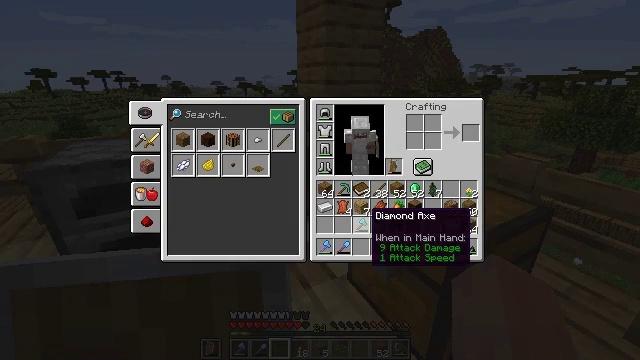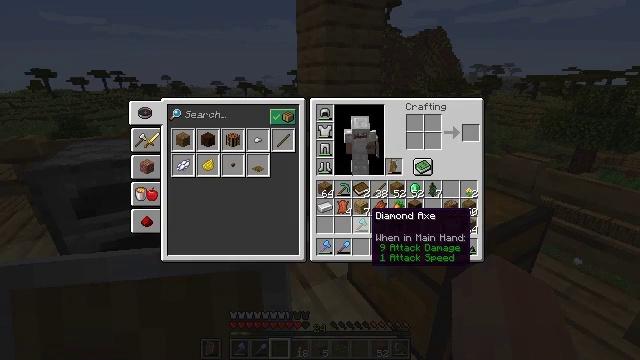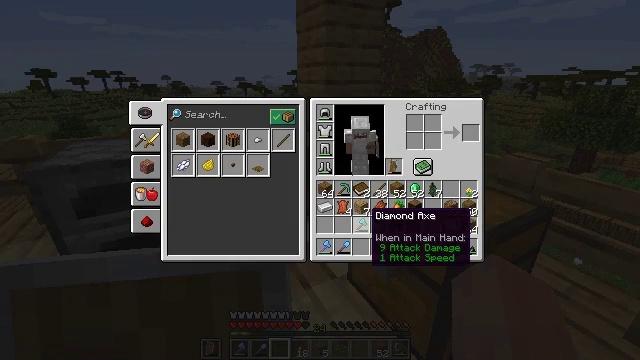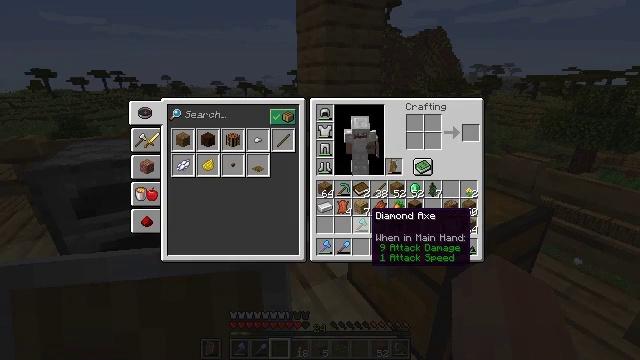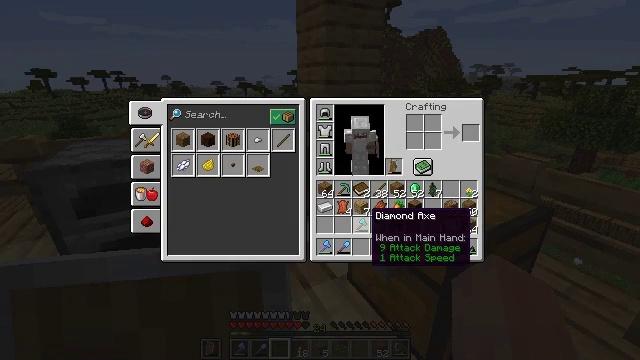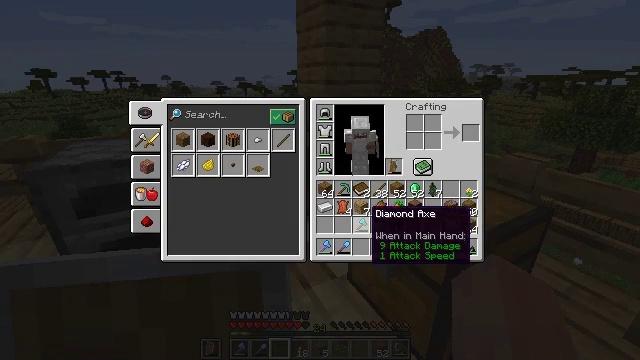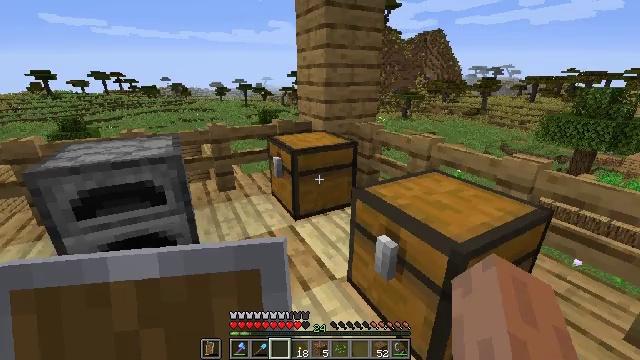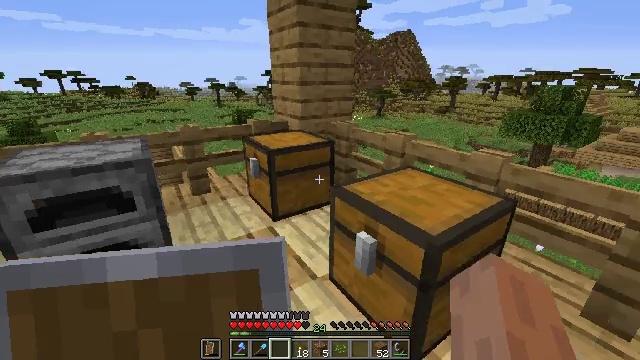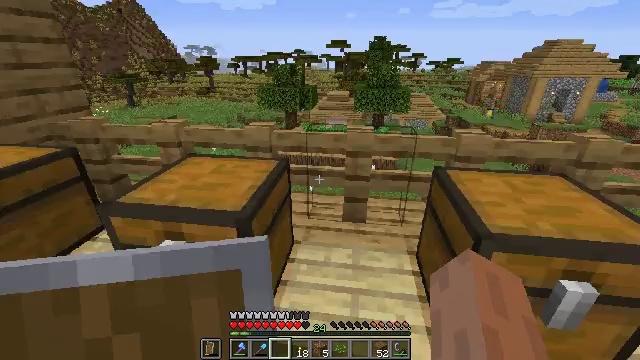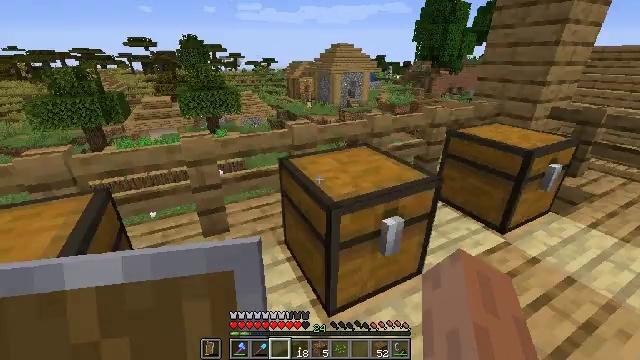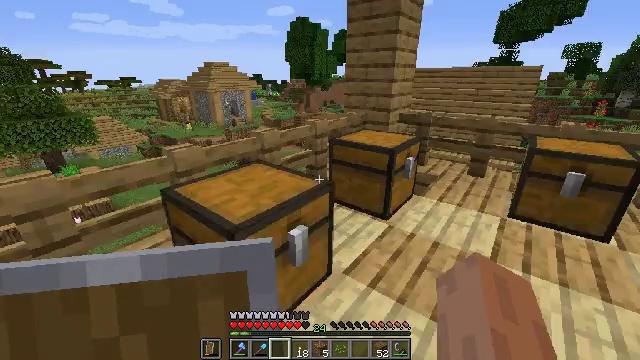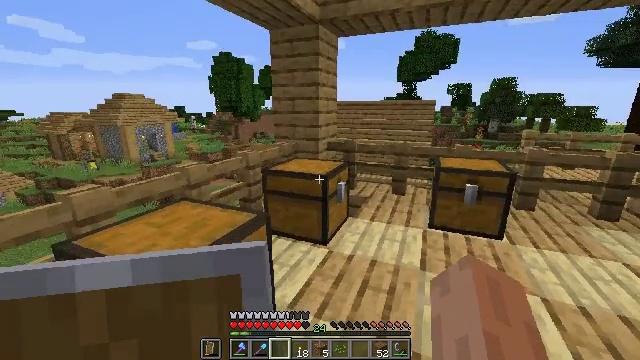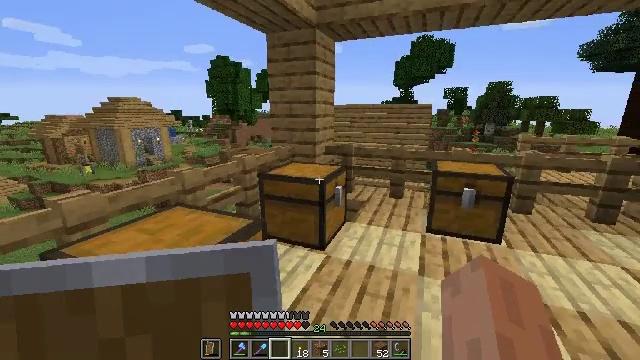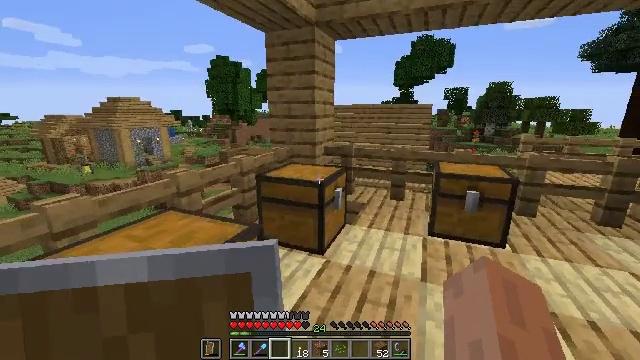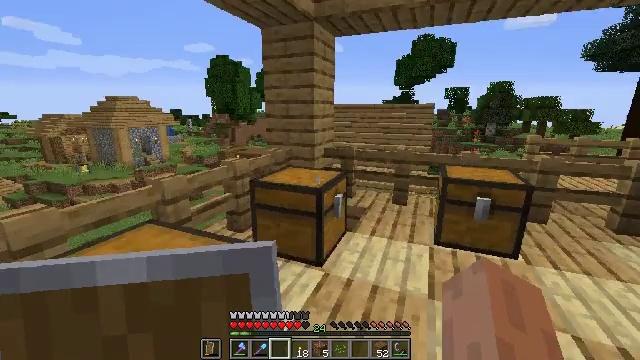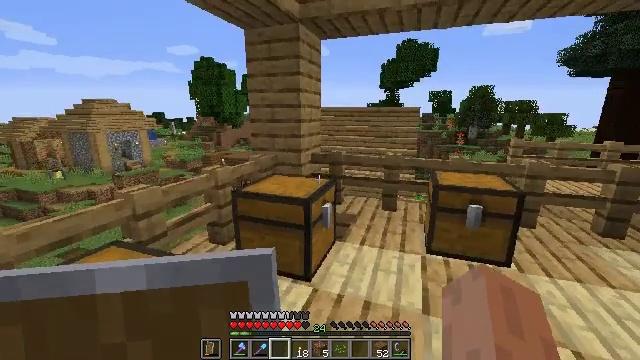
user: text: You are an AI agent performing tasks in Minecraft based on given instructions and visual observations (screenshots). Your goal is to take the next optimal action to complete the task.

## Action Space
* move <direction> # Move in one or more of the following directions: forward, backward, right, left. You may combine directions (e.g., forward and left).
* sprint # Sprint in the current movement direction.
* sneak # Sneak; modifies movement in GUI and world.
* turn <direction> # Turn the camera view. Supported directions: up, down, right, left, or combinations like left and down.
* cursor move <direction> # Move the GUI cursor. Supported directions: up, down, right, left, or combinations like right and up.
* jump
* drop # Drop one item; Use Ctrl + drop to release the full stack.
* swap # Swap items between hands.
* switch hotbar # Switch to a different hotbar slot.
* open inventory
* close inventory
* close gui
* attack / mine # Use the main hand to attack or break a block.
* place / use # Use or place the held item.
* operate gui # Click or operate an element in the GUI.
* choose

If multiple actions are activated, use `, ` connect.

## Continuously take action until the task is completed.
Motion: motion action
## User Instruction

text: Remove a dirt block from the inventory.
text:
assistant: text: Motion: no_op
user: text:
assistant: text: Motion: no_op
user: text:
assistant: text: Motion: no_op
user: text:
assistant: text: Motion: no_op
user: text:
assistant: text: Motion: no_op
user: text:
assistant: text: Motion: no_op
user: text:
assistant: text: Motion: turn right, close gui
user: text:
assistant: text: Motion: turn right and down, open inventory
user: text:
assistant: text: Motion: turn right
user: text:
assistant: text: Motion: turn right and up
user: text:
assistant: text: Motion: turn right and up
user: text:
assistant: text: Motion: move forward
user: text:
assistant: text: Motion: move forward
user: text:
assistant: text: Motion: move forward
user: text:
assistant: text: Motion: move forward, turn right
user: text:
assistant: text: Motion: move forward, turn right and down
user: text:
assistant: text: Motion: move forward, turn right and down
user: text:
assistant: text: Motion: move forward, turn down
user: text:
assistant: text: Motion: turn left and down, use / place
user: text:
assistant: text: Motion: turn left and down, use / place
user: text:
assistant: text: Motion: turn left and down, use / place
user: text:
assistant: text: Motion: no_op
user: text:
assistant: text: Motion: no_op
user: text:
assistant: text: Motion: no_op
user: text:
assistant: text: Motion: no_op
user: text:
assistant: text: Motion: no_op
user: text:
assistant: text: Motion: choose
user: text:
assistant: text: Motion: choose
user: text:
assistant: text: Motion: choose
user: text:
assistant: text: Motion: no_op